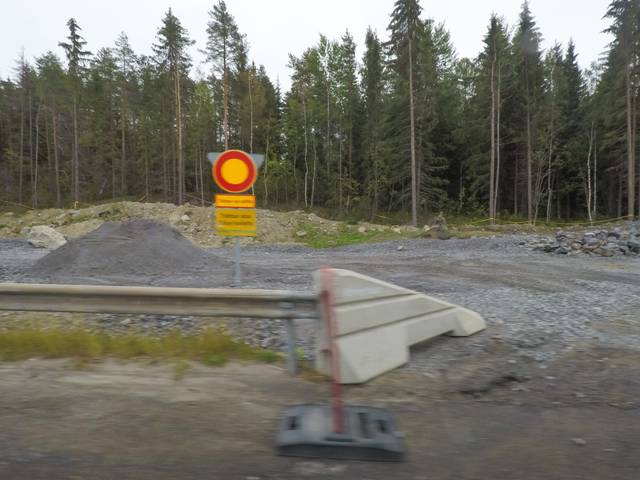
Region: Finland
Coordinates: 61.693, 27.306